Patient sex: M
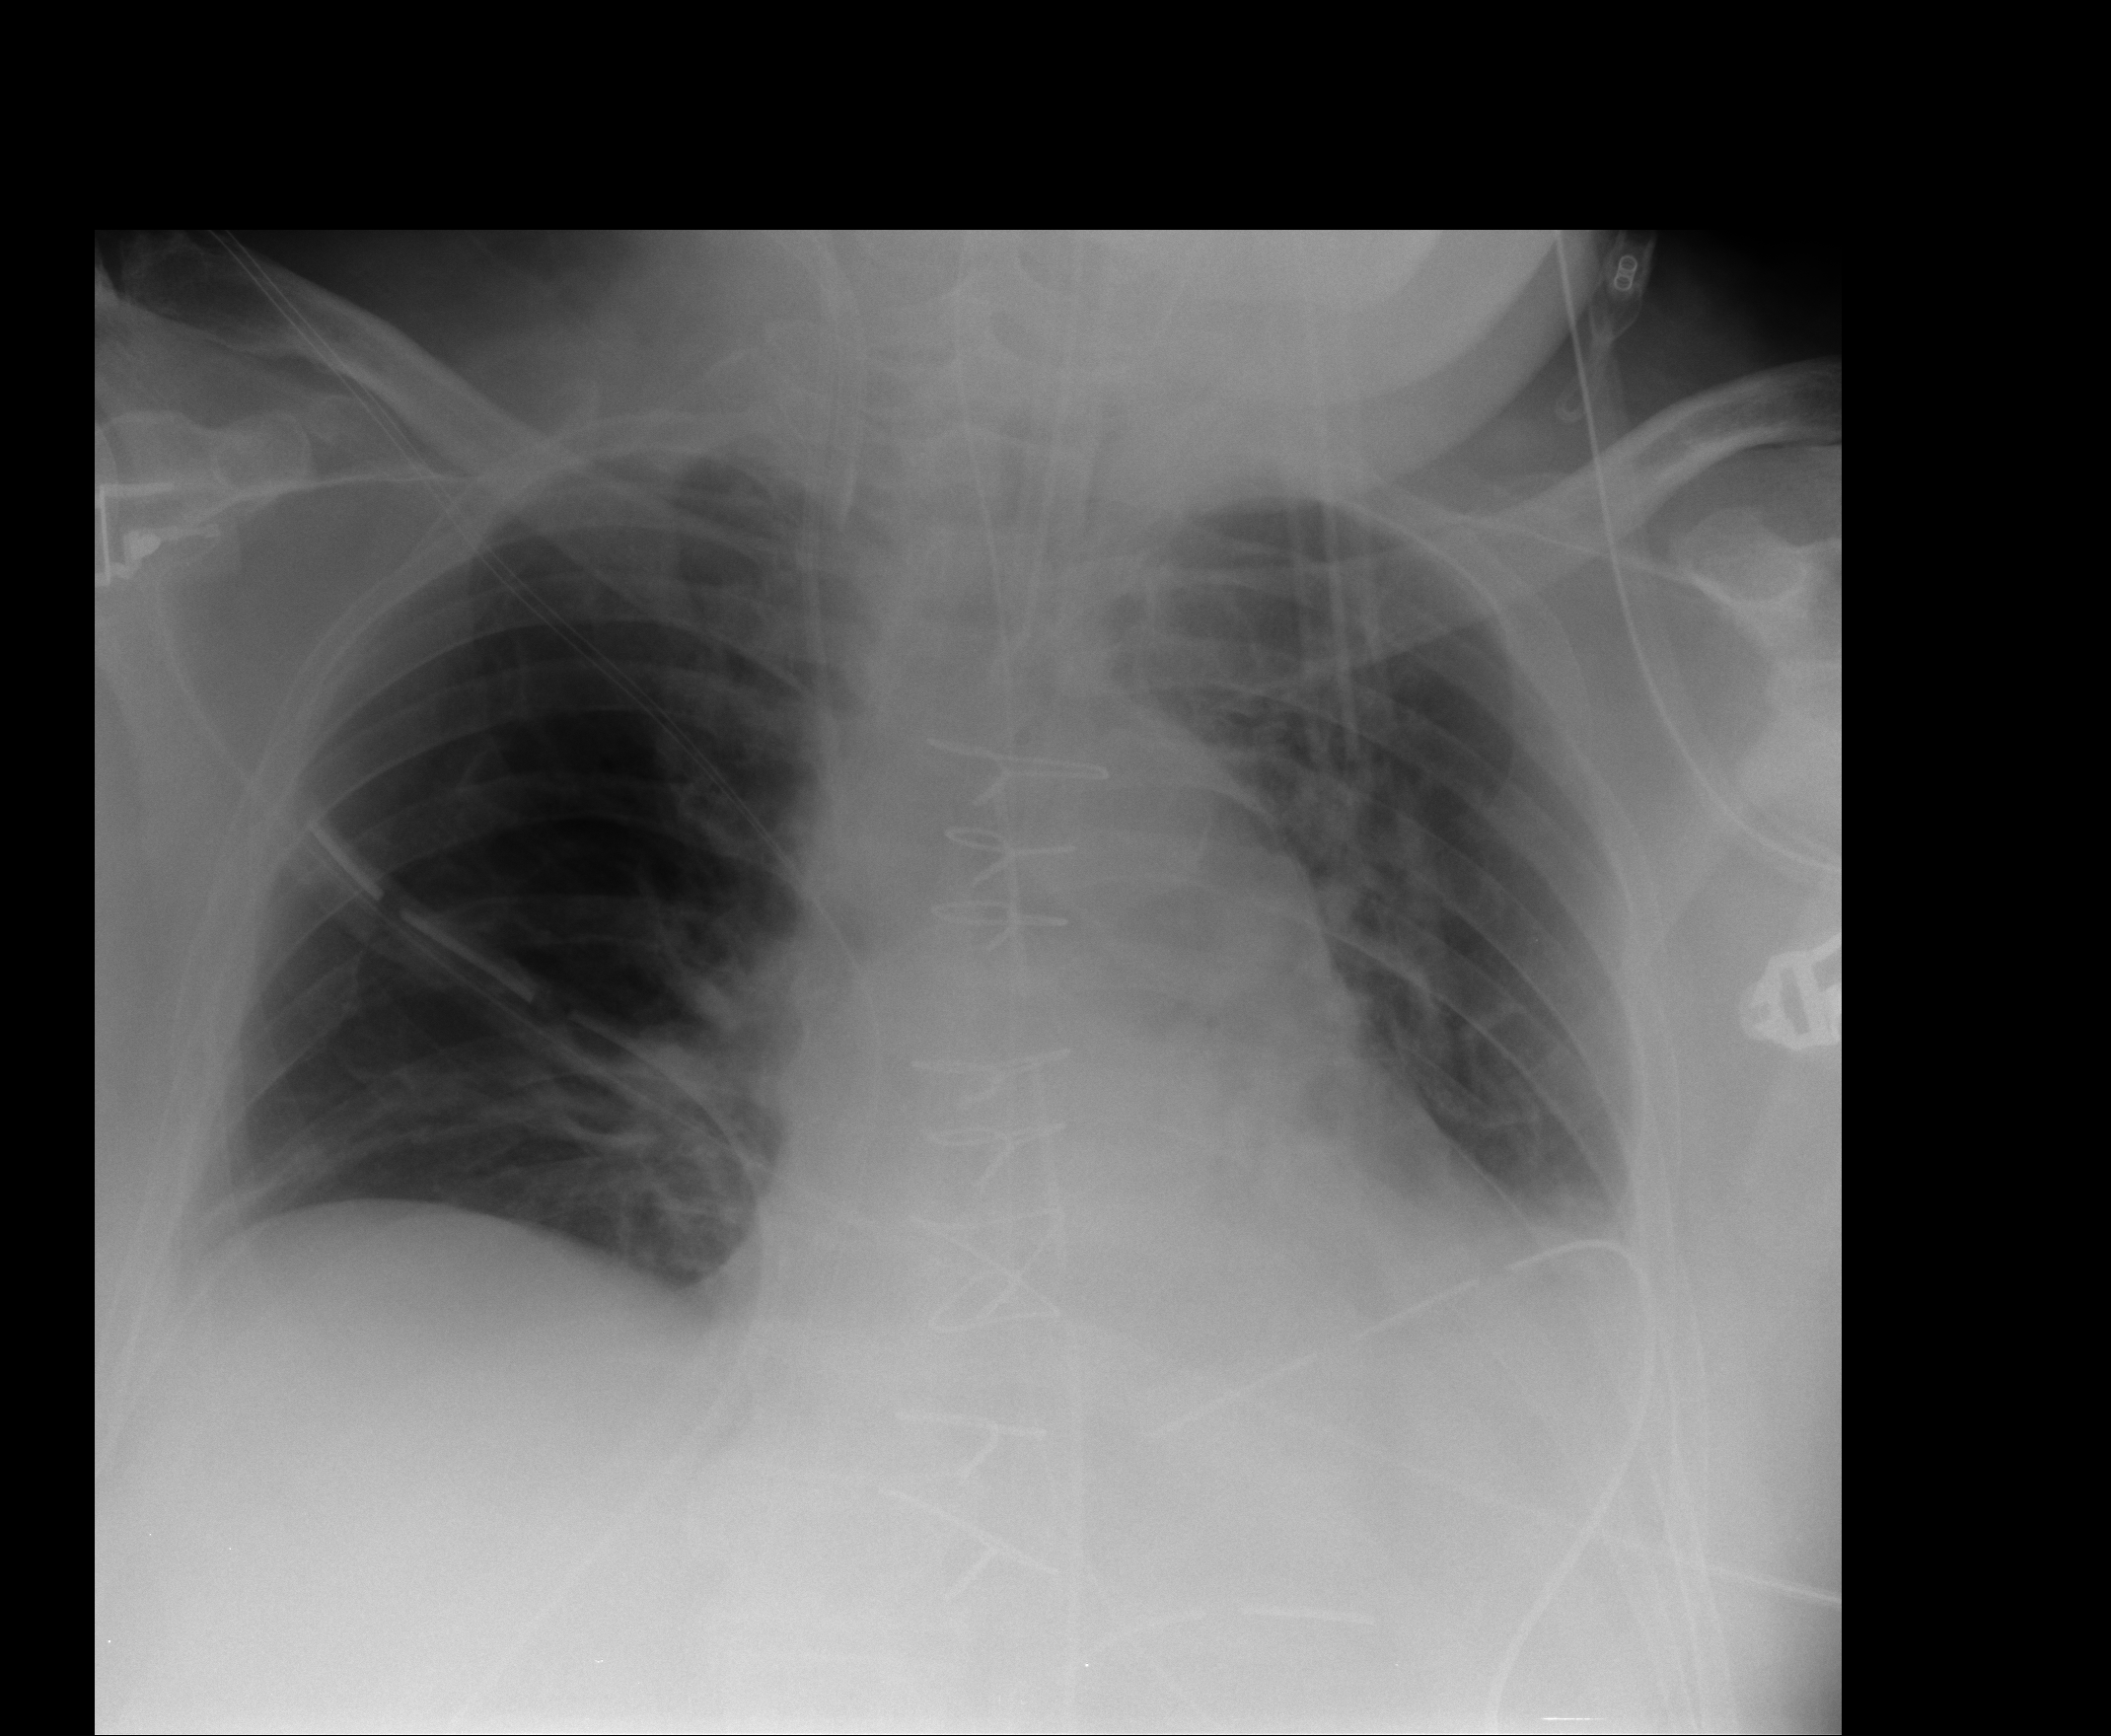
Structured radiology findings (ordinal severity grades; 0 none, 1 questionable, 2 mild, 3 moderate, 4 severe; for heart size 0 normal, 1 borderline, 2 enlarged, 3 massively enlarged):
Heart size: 2
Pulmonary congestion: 1
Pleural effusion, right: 0
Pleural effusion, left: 2
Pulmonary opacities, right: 0
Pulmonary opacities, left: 0
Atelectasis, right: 0
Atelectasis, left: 2